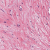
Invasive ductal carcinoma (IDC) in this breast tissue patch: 0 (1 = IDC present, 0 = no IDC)